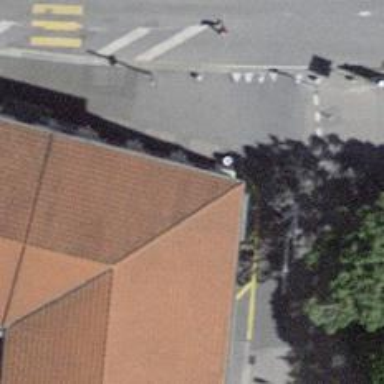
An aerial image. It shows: Footway road through building passage tunnel.